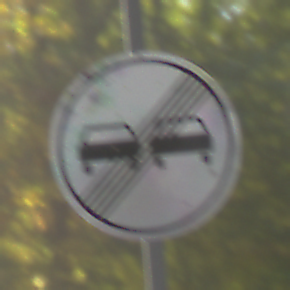
Verkehrszeichen: EndeUeberholverbot
Umgebung: Outdoor, Nature
Tageszeit: SunriseSunset
Wetter: PartlyCloudy
Licht: Natural
Jahreszeit: NotSpecified
Kontrast: HighContrast